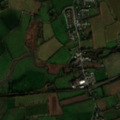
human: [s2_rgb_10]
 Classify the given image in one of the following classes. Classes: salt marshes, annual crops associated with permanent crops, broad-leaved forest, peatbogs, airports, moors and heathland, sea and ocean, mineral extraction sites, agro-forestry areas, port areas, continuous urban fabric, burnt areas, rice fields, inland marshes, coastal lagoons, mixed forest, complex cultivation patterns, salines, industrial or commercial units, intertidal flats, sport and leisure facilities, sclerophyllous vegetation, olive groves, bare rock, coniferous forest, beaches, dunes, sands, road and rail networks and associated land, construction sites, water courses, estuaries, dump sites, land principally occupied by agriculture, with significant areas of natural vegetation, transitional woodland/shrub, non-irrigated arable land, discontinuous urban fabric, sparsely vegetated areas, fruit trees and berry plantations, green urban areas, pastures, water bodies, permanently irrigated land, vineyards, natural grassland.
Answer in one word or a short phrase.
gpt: non-irrigated arable land, pastures